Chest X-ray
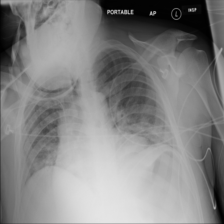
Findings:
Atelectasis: negative
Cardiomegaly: negative
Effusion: negative
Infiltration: positive
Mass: negative
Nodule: negative
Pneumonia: negative
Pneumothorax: negative
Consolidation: negative
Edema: positive
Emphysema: negative
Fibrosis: negative
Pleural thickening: negative
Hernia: negative